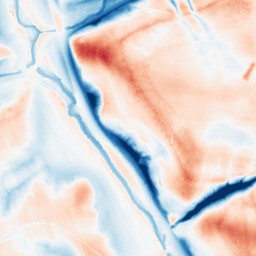
Category: edge_preserving
Decomposition family: guided
Decomposition parameters: radius: 16
eps: 0.1
Upsampling method: edge_directed
Upsampling parameters: scale: 2
Upsampling scale: 2